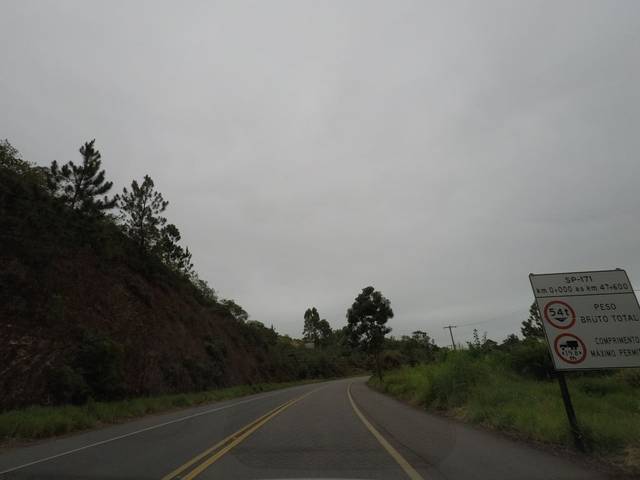
Region: Brazil
Coordinates: -23.064, -44.967